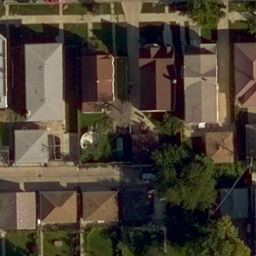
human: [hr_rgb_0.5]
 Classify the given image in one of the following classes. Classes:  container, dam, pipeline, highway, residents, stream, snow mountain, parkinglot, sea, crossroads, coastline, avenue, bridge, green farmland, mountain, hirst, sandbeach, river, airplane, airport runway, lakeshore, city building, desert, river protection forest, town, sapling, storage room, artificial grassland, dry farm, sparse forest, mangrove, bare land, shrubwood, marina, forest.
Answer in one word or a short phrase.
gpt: residents